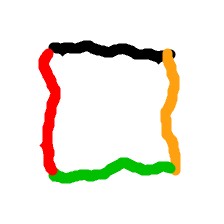
Shape: square